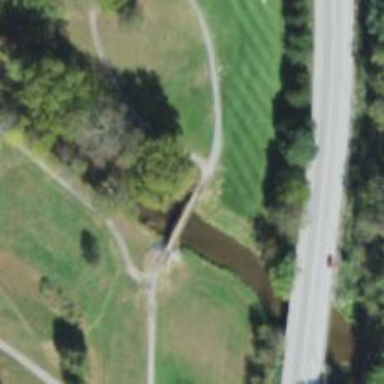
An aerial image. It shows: Service road on bridge for golf carts.